【题型】选择题　【知识点】平面几何　【难度】medium
如图，在 $\triangle ABC$ 中，$\angle BAC = 90^\circ$，斜边 $BC$ 上的高 $AH = 3$，矩形 $DEFG$ 的边 $DE$ 在边 $BC$ 上，顶点 $G$、$F$ 分别在边 $AB$、$AC$ 上，如果 $GF$ 正好经过 $\triangle ABC$ 的重心，那么 $BD \cdot EC$ 的积等于（\qquad  ）

A. 4  \qquad
B. 1  \qquad
C. $\frac{16}{25}$  \qquad
D. $\frac{9}{25}$
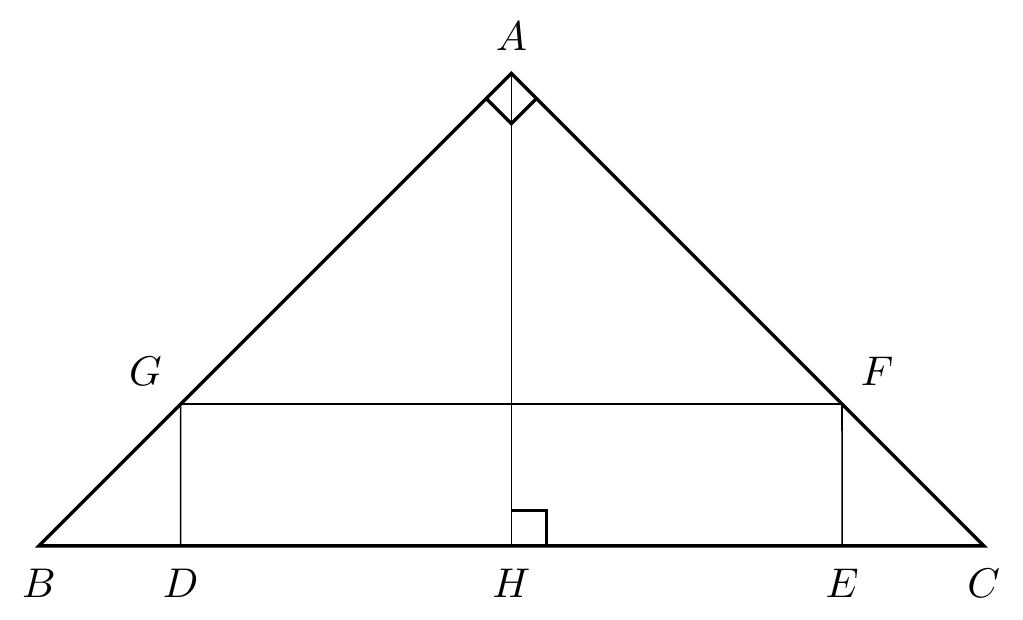
【解答】
解：
设 $\triangle ABC$ 的重心是 $O$，连接 $AO$，延长 $AO$ 交 $BC$ 于 $M$。

$\therefore AO = 2OM$。

$\because$ 四边形 $DEFG$ 是矩形，

$\therefore GF \parallel DE$，$\angle GDE = \angle FED = 90^\circ$。

$\therefore AK : KH = AO : OM$，

$\therefore AK = 2KH$。

$\because AH = 3$，

$\therefore KH = \frac{1}{3}AH = 1$。

$\because \angle BAC = 90^\circ$，

$\therefore \angle B + \angle C = 90^\circ$。

$\because \angle EFC + \angle C = 90^\circ$，

$\therefore \angle B = \angle EFC$。

$\because \angle BDG = \angle CEF = 90^\circ$，

$\therefore \triangle BDG \sim \triangle FEC$，

$\therefore BD : FE = GD : EC$，

$\therefore BD \cdot CE = FE \cdot DG$。

$\because FG \parallel BC$，$GD \perp BC$，$KH \perp BC$，$FE \perp BC$，

$\therefore DG = FE = KH = 1$。

$\therefore BD \cdot CE = 1 \times 1 = 1$。

故选：B。
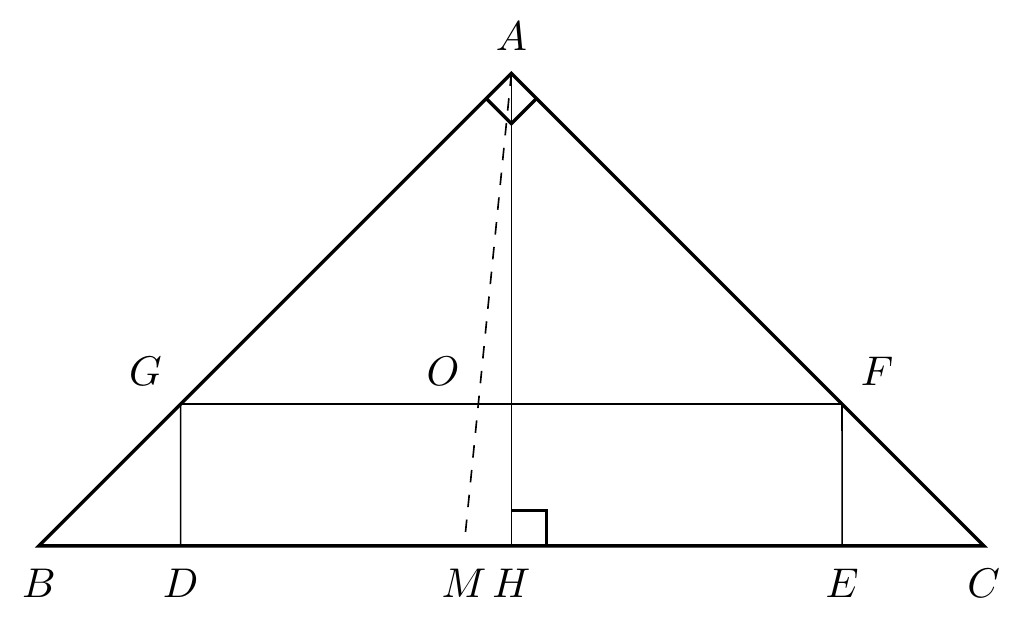